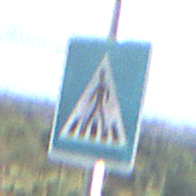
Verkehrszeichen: FussgaengerueberwegRechts
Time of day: MorningAfternoon
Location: Outdoor (Nature)
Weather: PartlyCloudy
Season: NotSpecified
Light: Natural